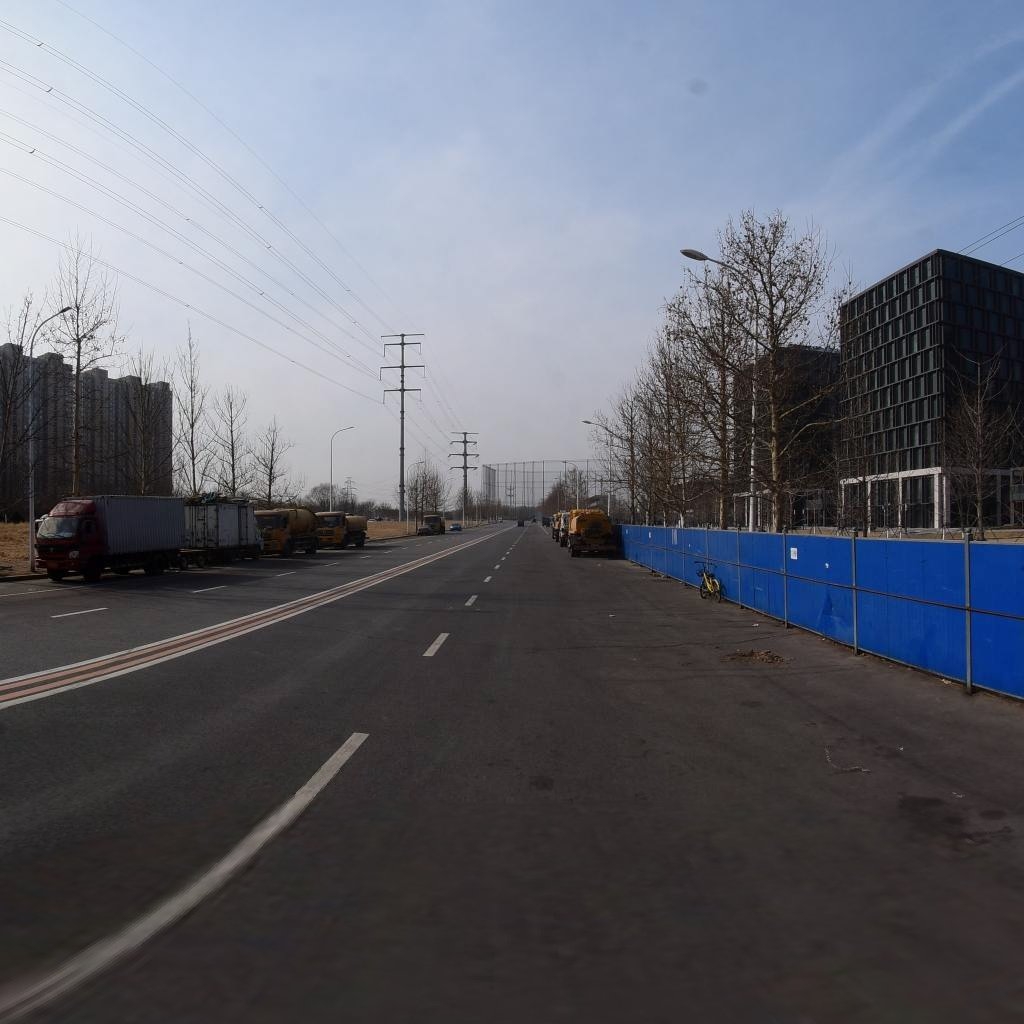
Region: Chaoyang
Road damage annotations: transverse crack